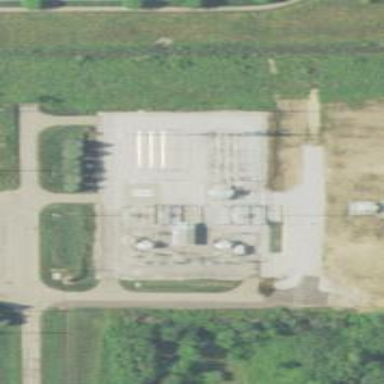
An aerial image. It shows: Switch used for power control.